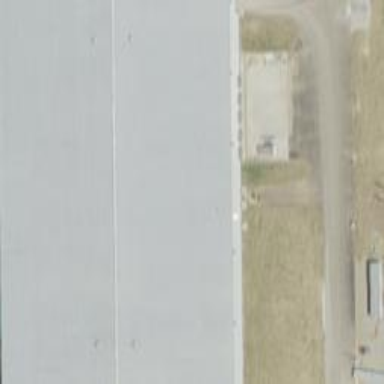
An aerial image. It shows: Warehouse serving as post depot.